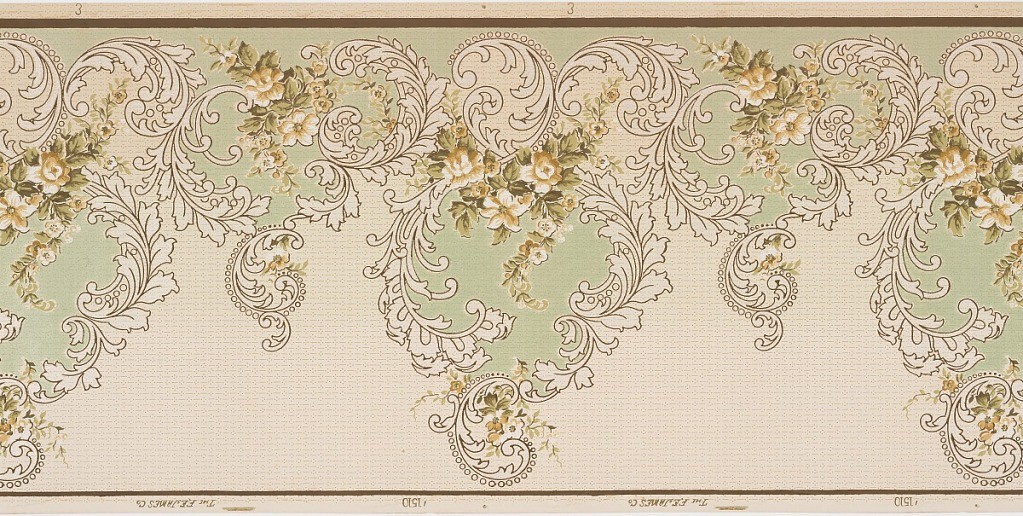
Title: Frieze
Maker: F. E. James Co., New York, New York
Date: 1905–1915
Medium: Machine-printed paper, liquid mica
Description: Large-scale asymmetric acanthus scrolls with floral motif; printed in green, tan, metallic green, metallic white, on a patterned background that shades to green in the middle.